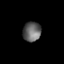
Tissue: skin
Cell type: Epithelial cells
Senescence score: 0.1685
Nuclear area (px): 348
Mean DAPI intensity: 98.851